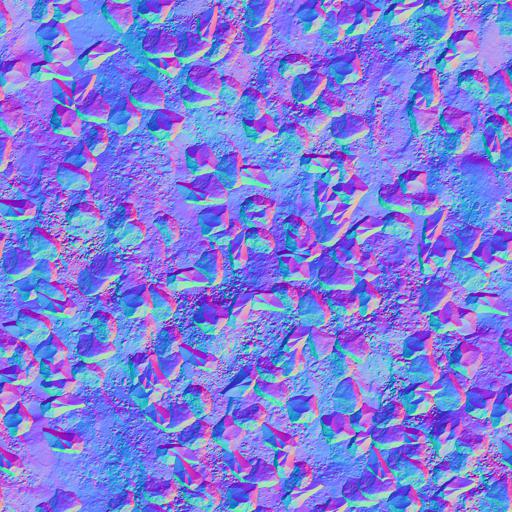
desert pebbles rocks sand stone